Question: I have a database that has a collation of euckr_korean_ci but whenever i insert an entry in the database with korean characters i am having an error 1366 incorrect string value.
I tried running the files directly in HeidiSQL and i encountered an error:

I also tried importing the sql file in phpmyadmin but the file is too big.
I tried on mysql workbench i still encounter the same error i got from importing it with HeidiSQL.
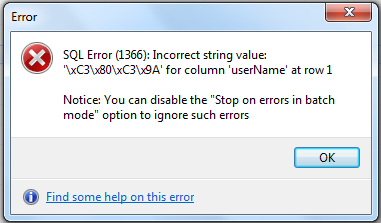
Answer: Try to use 'Nvarchar' and also alter your table and set the character set to 'UTF8' and 'collate to utf8_unicode_ci'
Alter Query :-
'''
ALTER TABLE tbl_name CONVERT TO CHARACTER SET utf8 COLLATE utf8_unicode_ci;
'''
Hope it works.